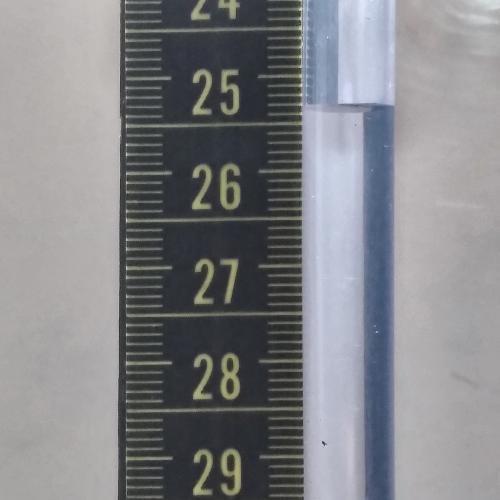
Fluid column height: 25.3 cm